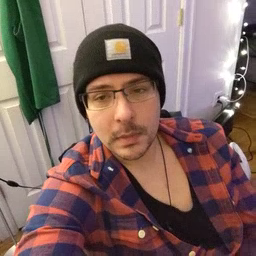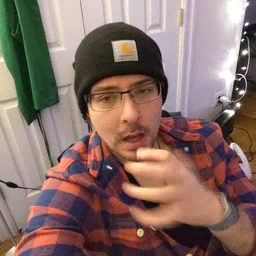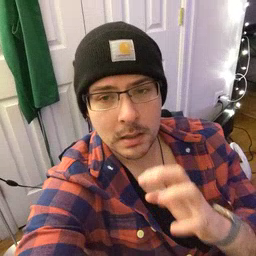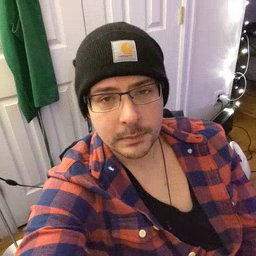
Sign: hot